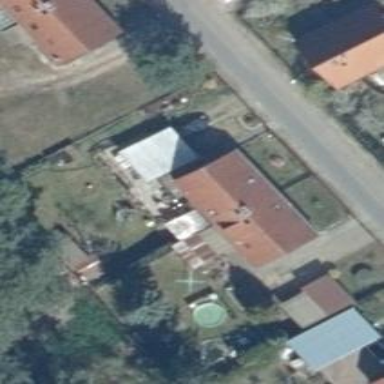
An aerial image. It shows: Building with gabled roof.